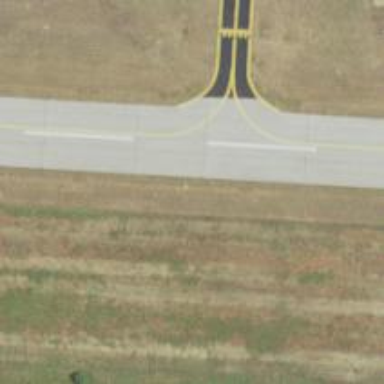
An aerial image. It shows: Runway surface made of asphalt at airport.